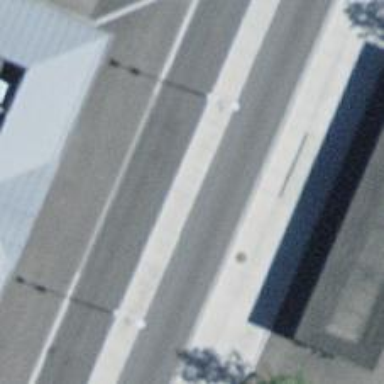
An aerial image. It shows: Public transport stop position.